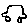
Label: car